Field crop: tomato
Growth stage: 1
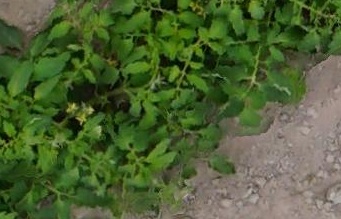
Species: tomato